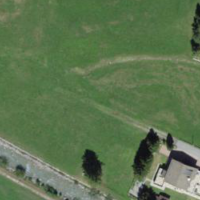
EUNIS habitat code: 26
Species observed at this site:
Salix pentandra